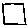
Label: square